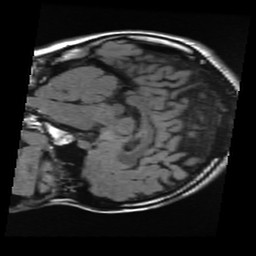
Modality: FLAIR
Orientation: sagittal
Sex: female
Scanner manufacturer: ge
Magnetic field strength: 3 T
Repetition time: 9 s
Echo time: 0.1216 s